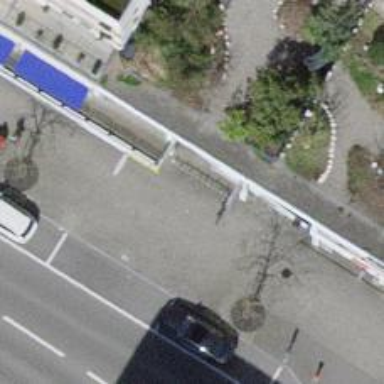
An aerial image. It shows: Set of steps on the road.